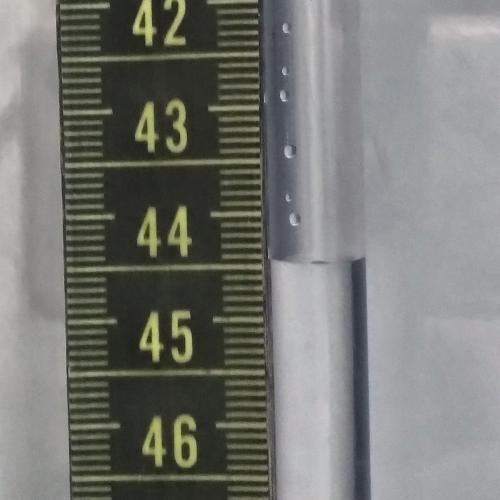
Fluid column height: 44.5 cm